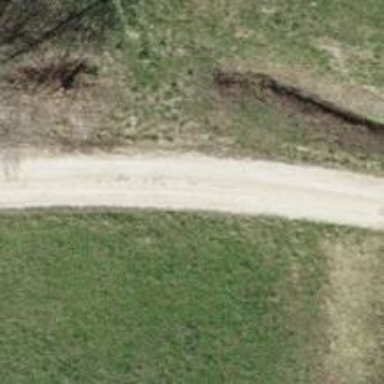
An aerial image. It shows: Sandy track road with grade 2 tracktype.